Field crop: tomato
Growth stage: 1
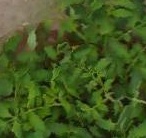
Species: tomato